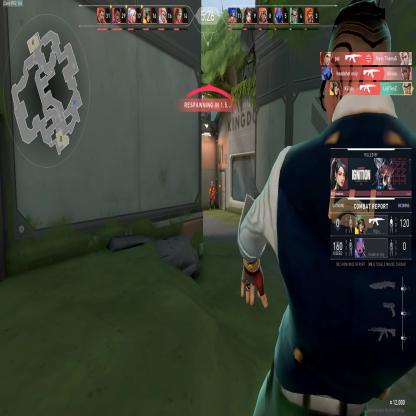
Label: enemy